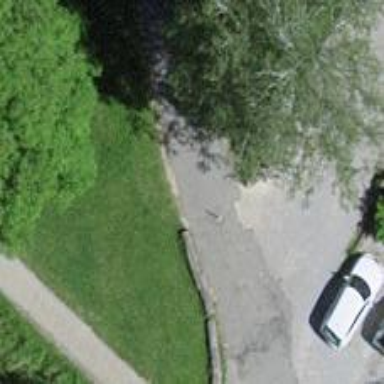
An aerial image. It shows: Bollard barrier.